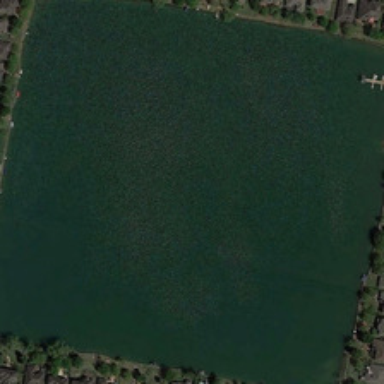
Many gray black buildings are around a square green pond .